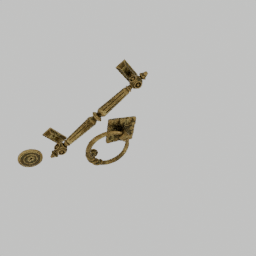
Label: mechanical